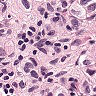
Metastatic tissue present: yes